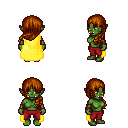
a pixel art fantasy rpg character, female body template, orc, green skin, yellow cape, red pants, brunette left-swept hairstyle, cloth bracers, four views (front, back, left, right), 2x2 character sprite sheet, small pixel art, hard edges, no anti-aliasing